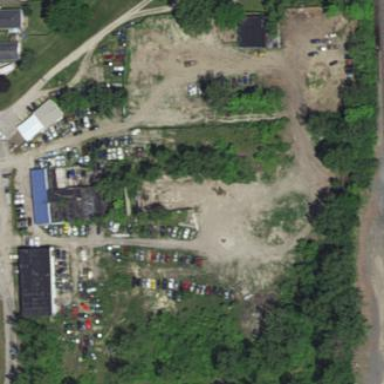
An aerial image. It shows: Scrap yard situated in industrial area.